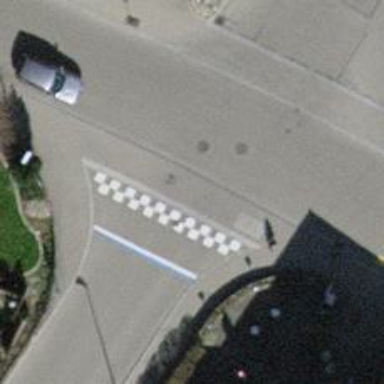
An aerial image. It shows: Unmarked crossing with traffic calming table on the road.